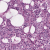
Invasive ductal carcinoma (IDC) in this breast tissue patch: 1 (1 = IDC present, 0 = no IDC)